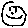
Label: smiley face